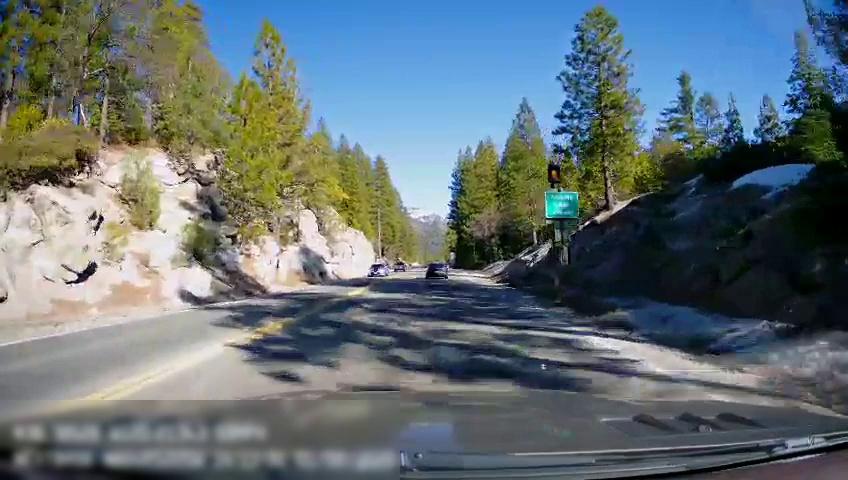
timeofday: Day
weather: Sunny
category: Drivable Space
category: Vehicles | Car
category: Vehicles | Car
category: Lanes | Opposite Lane
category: Lanes | Current Lane
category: Lanes | Opposite Lane
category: Lanes | Current Lane
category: Traffic | Signs